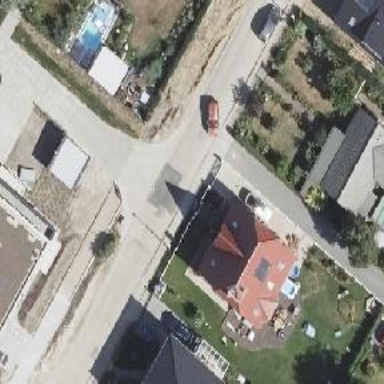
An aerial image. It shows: Residential concrete road with sidewalks on both sides.